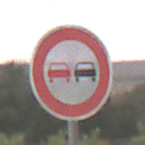
Verkehrszeichen: Ueberholverbot
Umgebung: Outdoor, Nature
Tageszeit: MorningAfternoon
Wetter: Overcast
Licht: Natural
Jahreszeit: NotSpecified
Kontrast: LowContrast